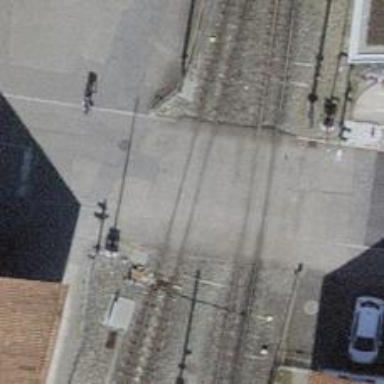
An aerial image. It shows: Level crossing along the railway.